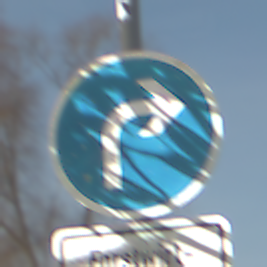
Verkehrszeichen: VorgeschriebeneFahrtrichtungRechts
Zusatzzeichen unten: BesondereFahrzeugeUndTransportgueter7
Umgebung: Outdoor, Suburban
Tageszeit: MorningAfternoon
Wetter: PartlyCloudy
Licht: Natural
Jahreszeit: NotSpecified
Kontrast: HighContrast